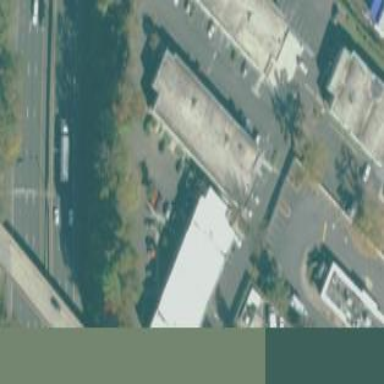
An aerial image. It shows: Motel building.